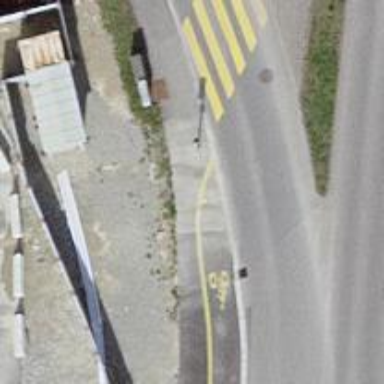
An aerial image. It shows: Asphalt footway that also serves as cycleway.